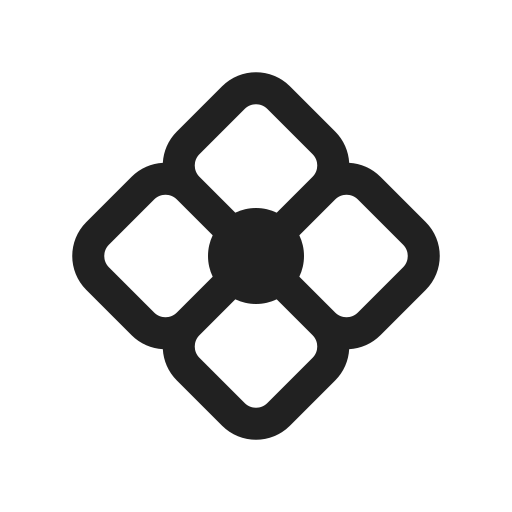
diamond with a dot high contrast